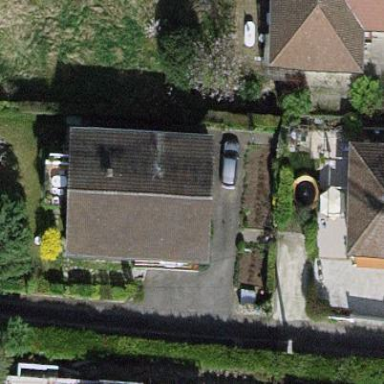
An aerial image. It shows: Gabled house with the roof oriented along the building.